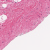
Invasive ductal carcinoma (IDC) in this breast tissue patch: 0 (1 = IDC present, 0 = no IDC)